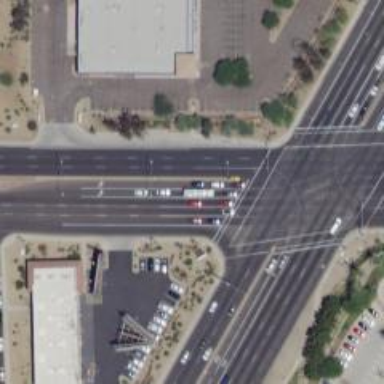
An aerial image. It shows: Solid stop line on the road marking.